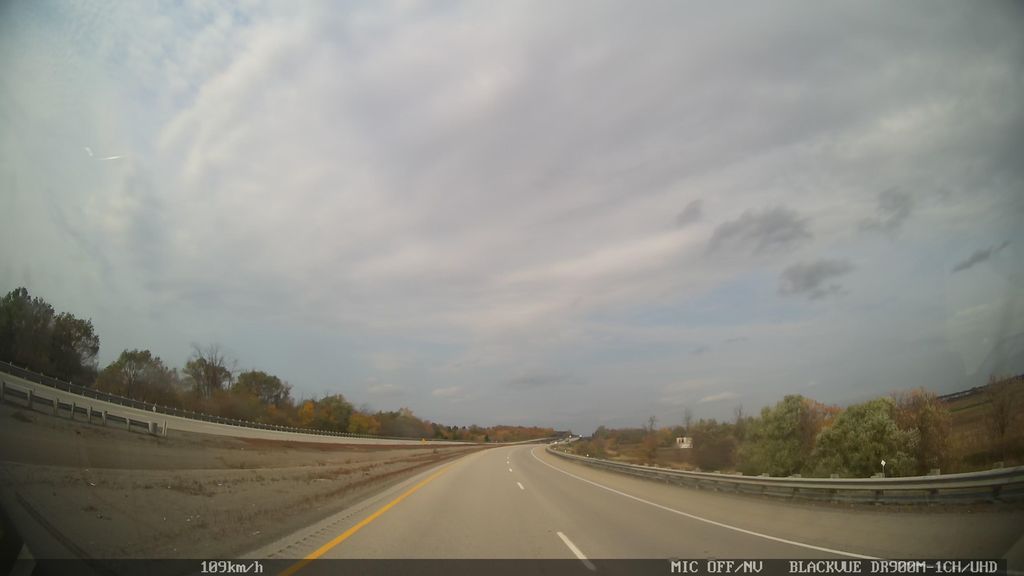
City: ottawa-gatineau